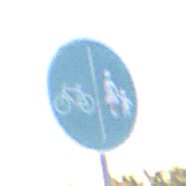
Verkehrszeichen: GetrennterRadUndGehwegRadwegLinks
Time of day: SunriseSunset
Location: Outdoor (RoadRail)
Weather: Clear
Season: NotSpecified
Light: Natural